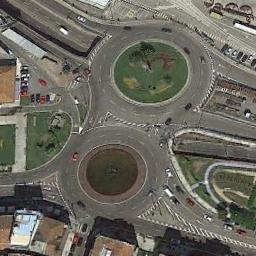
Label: roundabout